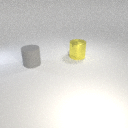
large gray rubber cylinder to the left of large yellow metal cylinder